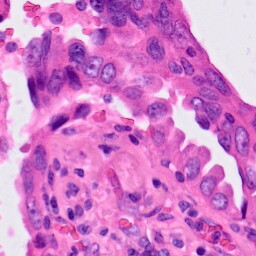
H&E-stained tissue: Lung